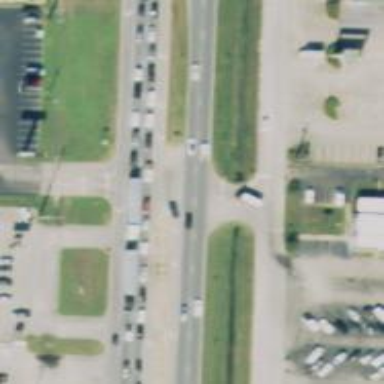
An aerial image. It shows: Trunk link highway with asphalt surface.